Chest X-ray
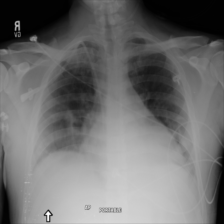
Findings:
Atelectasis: negative
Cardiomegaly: negative
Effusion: negative
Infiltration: negative
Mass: negative
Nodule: negative
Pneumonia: negative
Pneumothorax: negative
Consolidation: negative
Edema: negative
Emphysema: negative
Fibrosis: negative
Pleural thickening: negative
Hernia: negative